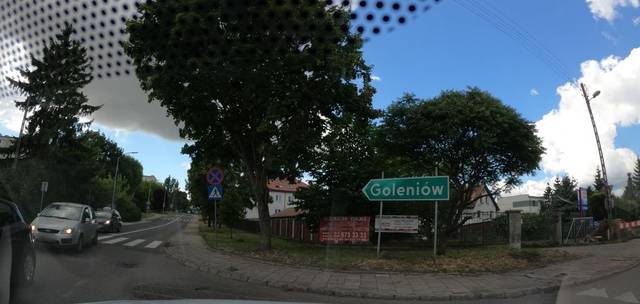
Region: Germany
Coordinates: 53.347, 15.039